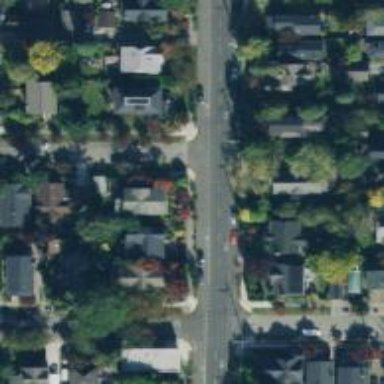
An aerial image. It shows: Residential road with separate sidewalk.